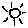
Label: sun